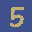
Label: 5